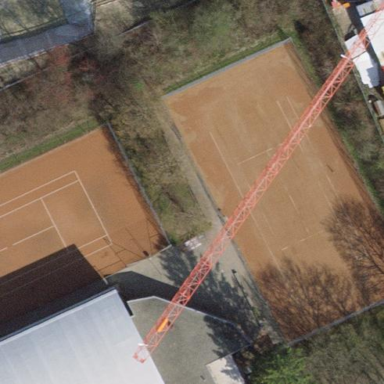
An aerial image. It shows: Tennis court on the leisure land pitch.